Question: I have an unexpected behavior when I use two way binding in Angular dynamically,
something like '[(ngModel)]="condition ? propA : propB"'.
For more detail, in my 'app.component.ts':
'''
@Component({ ... })
export class AppComponent {
props = { a: 'this is a', b: 'this is b' };
myCondition = 'a';
}
'''
and my template:
'''
<h2>props a: {{ props.a }} (type anything, last input will change)</h2>
<input #a [(ngModel)]="props.a" />
<hr>
<h2>props b: {{ props.b }}</h2>
<input #b [(ngModel)]="props.b" />
<hr>
<h2>last one (type anything, nothing happen)</h2>
<input #c [(ngModel)]="myCondition === 'a' ? props.a : props.b" />
'''
I thought input#c should have updated 'props.a' but nothing happens at all. However, type something into input#a triggers input#c changed :(

Could anyone explain what is going on for me? Thanks.
Stackblitz for this: <URL>
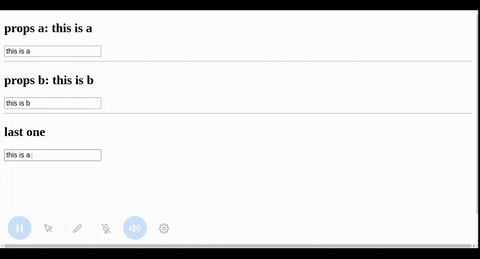
Answer: You should try this kind of binding by expanding it like this :
'''
[ngModel]="myCondition === 'a' ? props.a : props.b"
(ngModelChange)="myCondition === 'a' ? props.a=$event : props.b=$event"
'''
Here is <URL>
<URL>